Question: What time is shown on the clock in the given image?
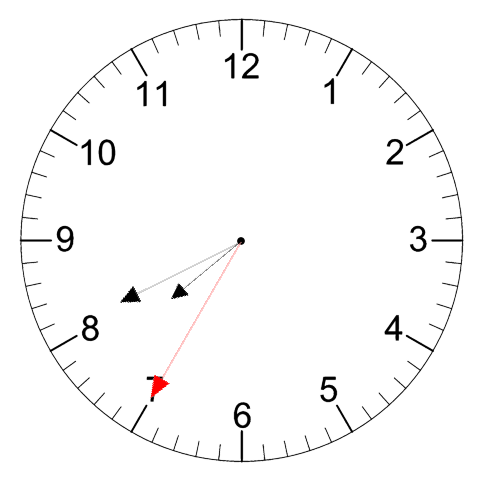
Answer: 07:40:35